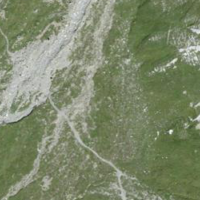
EUNIS habitat code: 26
Species observed at this site:
Dryas octopetala